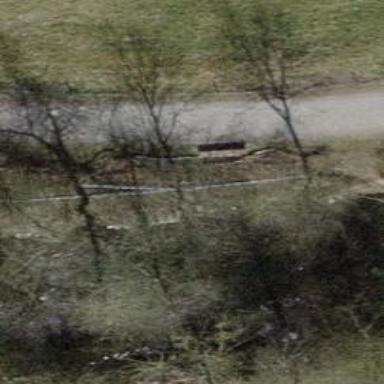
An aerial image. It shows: Brown bench in the vicinity.